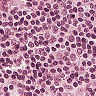
Metastatic tissue present: no